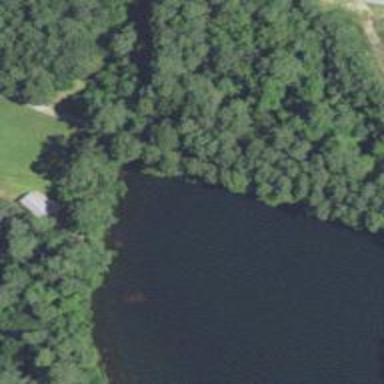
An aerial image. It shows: Reservoir area.